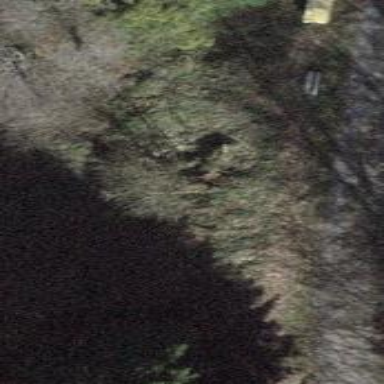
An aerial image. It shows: Brown bench in the vicinity.